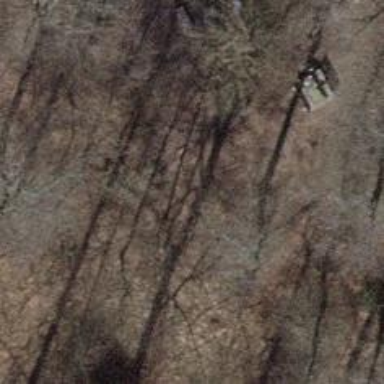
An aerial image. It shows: Picnic table located in leisure land area.